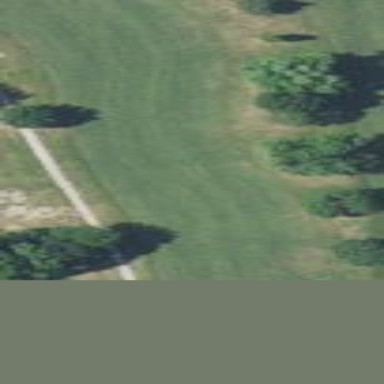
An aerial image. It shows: Golf fairway surrounded by grass.